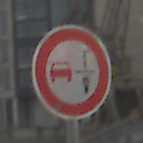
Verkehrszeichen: VerbotUeberholenEinspurigeFahrzeuge
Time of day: SunriseSunset
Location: Outdoor (Urban)
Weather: PartlyCloudy
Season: NotSpecified
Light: Natural